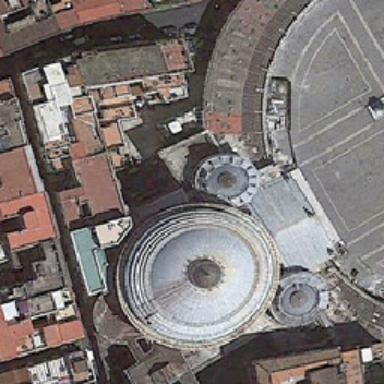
Many red roof houses were built around the church .